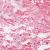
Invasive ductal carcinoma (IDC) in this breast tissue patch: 0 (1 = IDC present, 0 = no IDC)